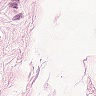
Metastatic tissue present: no